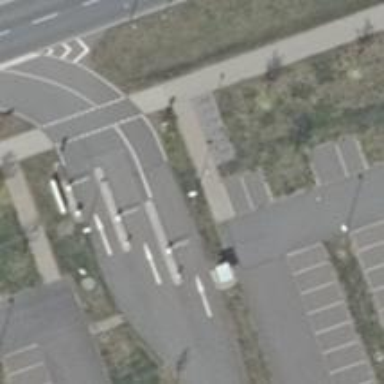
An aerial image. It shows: Asphalt parking aisle along service road.